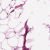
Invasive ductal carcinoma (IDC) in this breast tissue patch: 0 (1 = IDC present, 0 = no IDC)